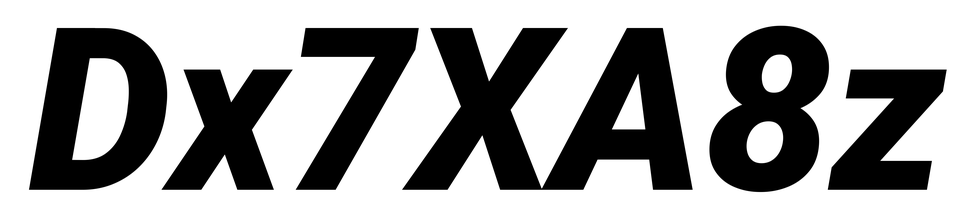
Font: Roboto-Italic_Black_Italic